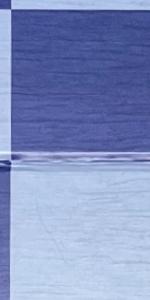
Label: Empty